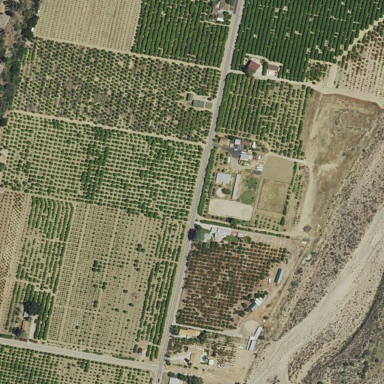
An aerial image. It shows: Orchard.